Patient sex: F
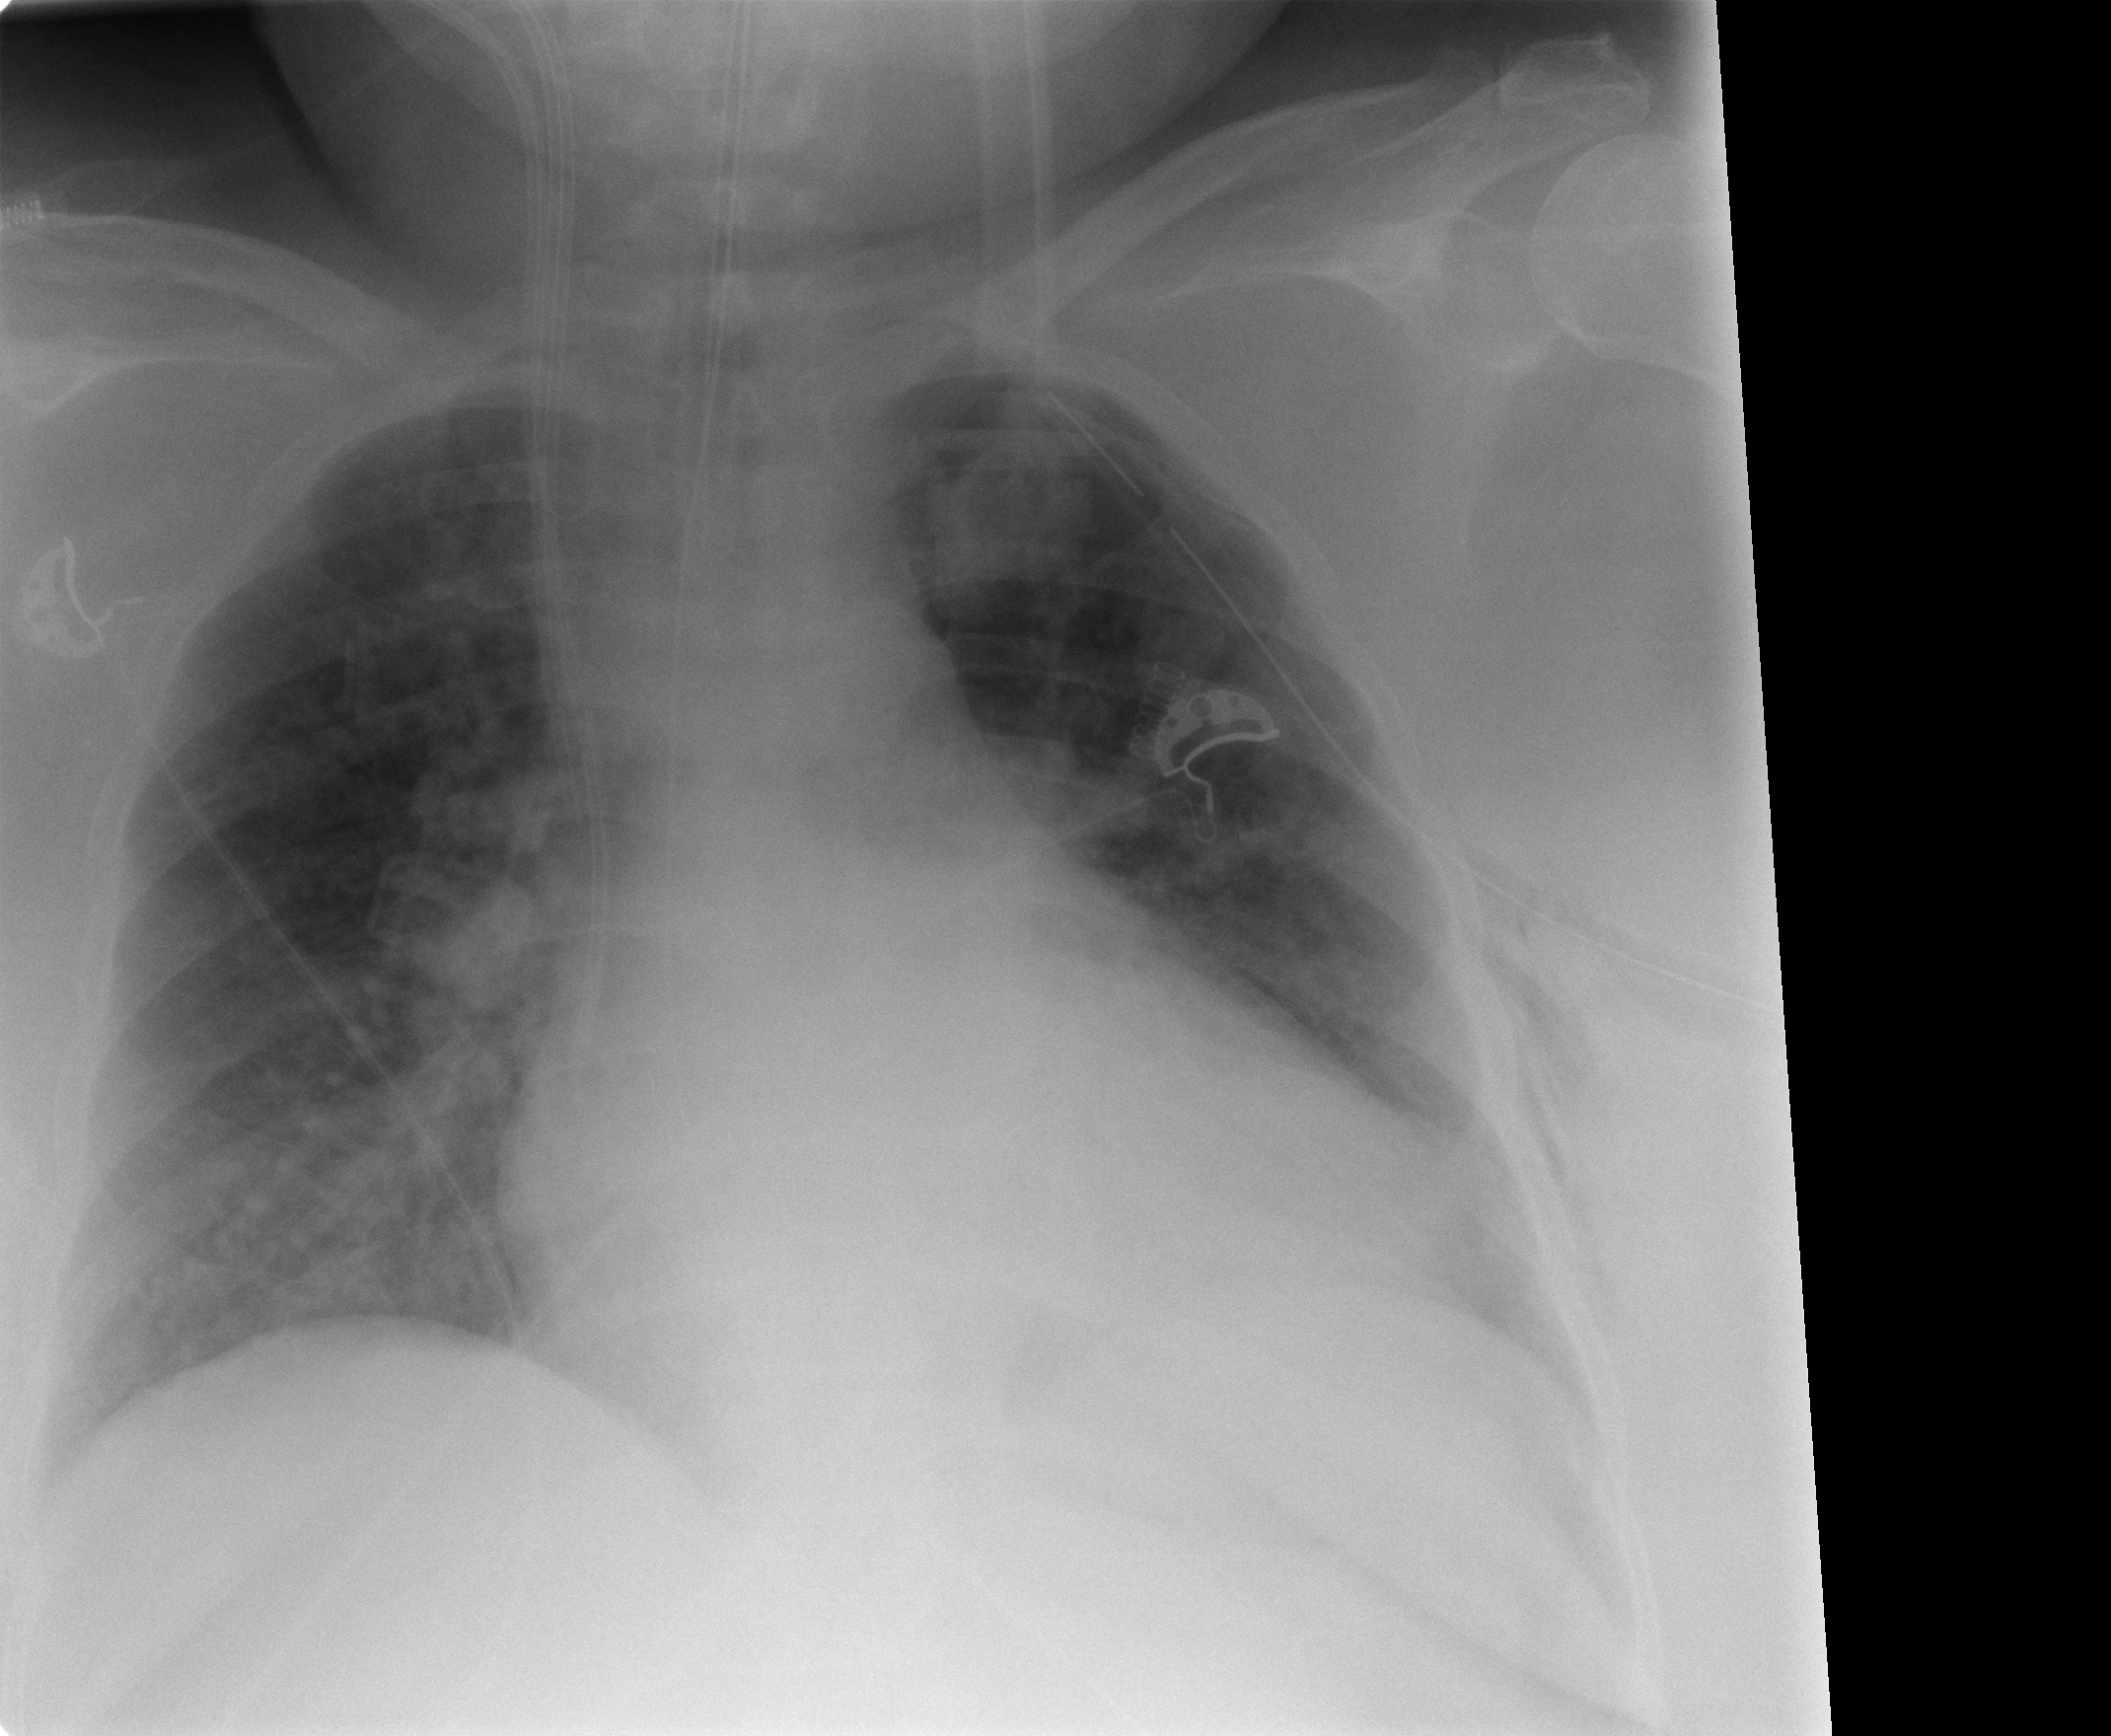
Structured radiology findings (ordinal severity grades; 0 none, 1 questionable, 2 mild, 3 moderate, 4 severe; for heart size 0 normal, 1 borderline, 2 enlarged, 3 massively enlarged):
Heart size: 2
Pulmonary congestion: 0
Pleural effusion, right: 0
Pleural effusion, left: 0
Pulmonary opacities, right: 2
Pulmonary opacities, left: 0
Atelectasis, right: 0
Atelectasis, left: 0